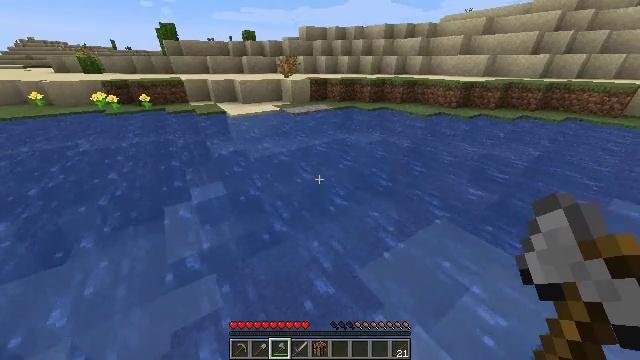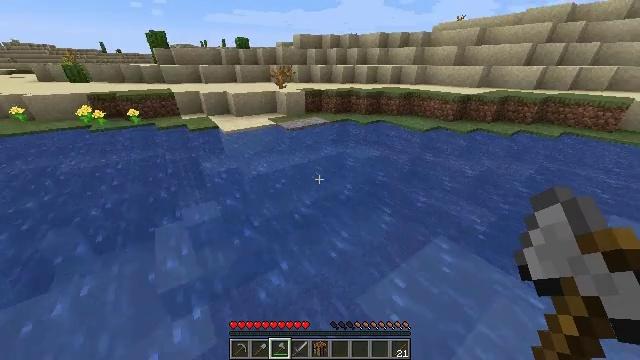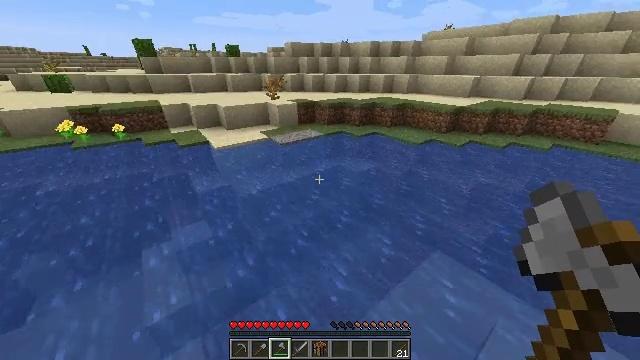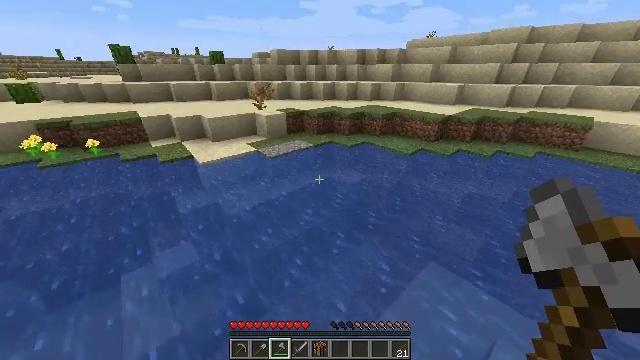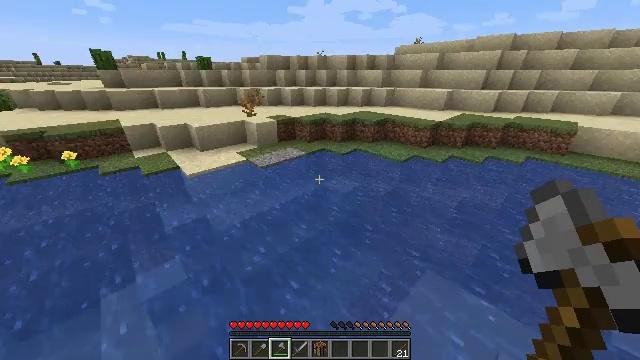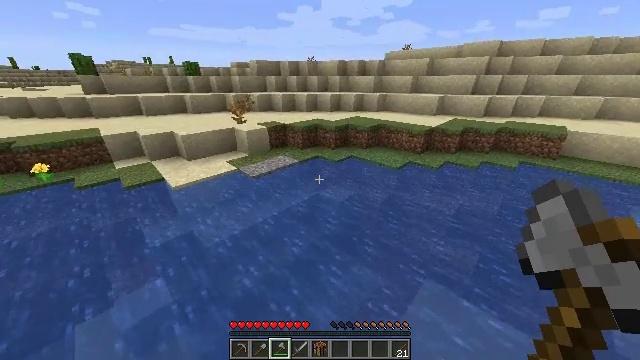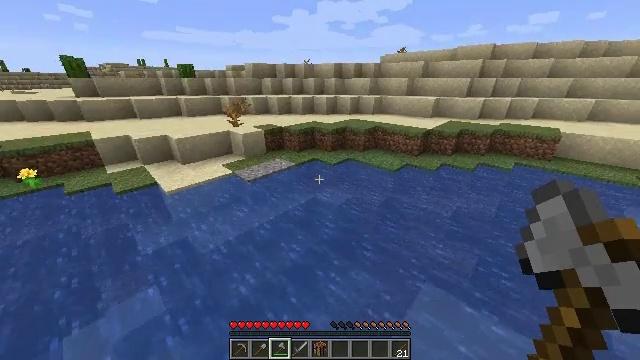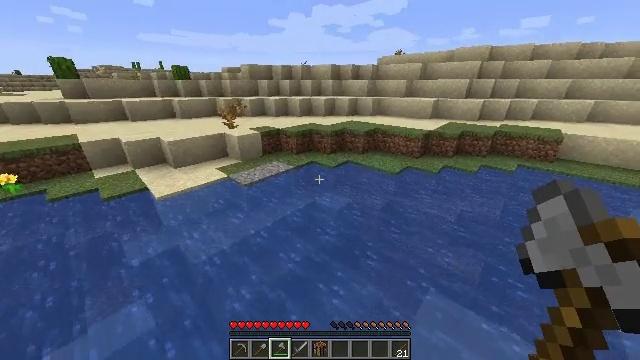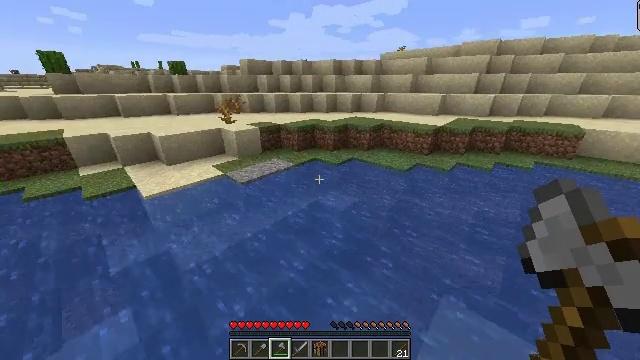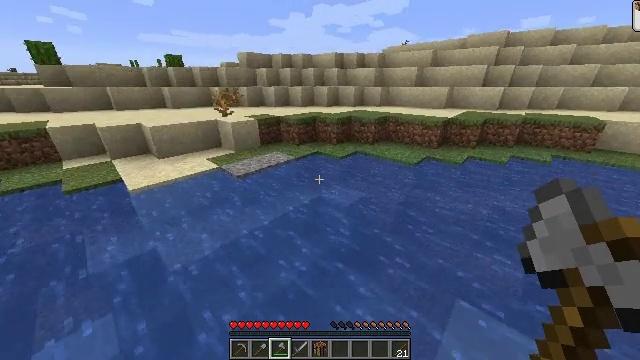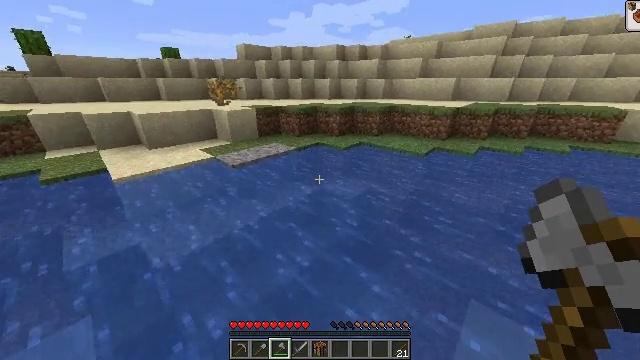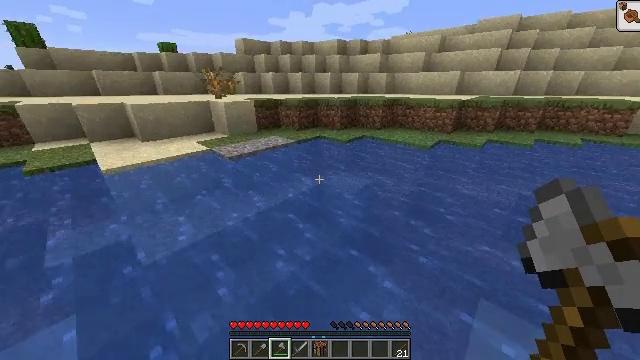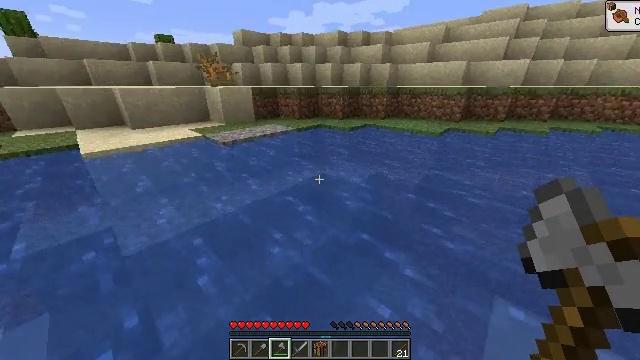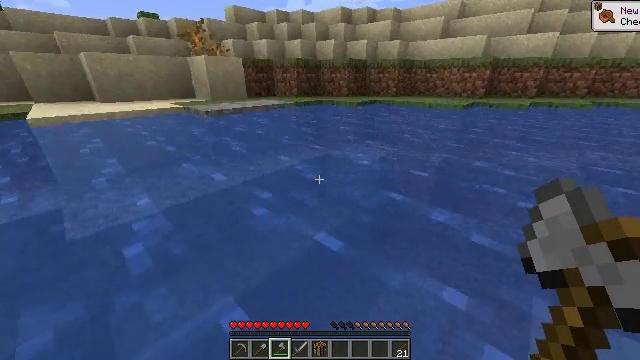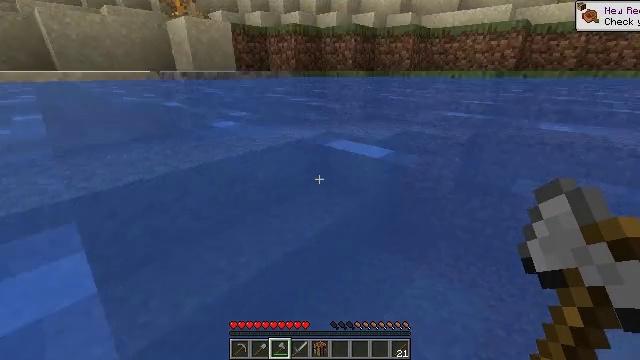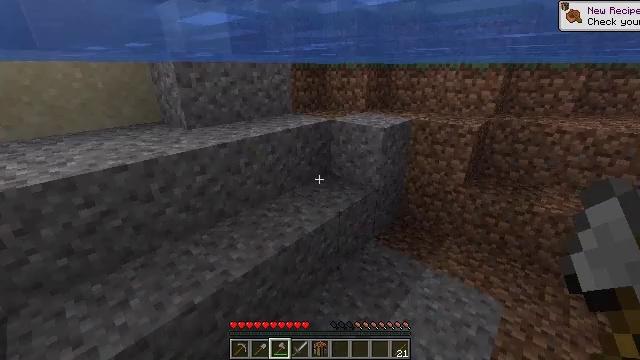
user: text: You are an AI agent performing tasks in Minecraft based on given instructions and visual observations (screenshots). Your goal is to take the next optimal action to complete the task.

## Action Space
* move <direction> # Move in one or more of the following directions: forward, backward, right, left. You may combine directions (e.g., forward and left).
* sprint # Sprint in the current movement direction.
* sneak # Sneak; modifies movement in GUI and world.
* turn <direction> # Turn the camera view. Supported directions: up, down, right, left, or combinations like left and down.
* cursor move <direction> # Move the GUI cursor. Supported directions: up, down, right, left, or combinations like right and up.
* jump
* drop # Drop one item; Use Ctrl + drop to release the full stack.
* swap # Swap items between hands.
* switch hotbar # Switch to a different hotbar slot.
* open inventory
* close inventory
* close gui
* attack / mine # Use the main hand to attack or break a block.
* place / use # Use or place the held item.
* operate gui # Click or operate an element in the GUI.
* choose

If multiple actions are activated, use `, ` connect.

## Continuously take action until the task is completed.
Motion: motion action
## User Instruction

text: Gather hay blocks from the farm.
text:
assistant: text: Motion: move forward, sprint, turn right, jump
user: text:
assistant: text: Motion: move forward, sprint, turn right, jump
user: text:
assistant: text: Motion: move forward, sprint, turn right, jump
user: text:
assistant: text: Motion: move forward, sprint, turn right, jump
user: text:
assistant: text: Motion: move forward, sprint, turn right and up, jump
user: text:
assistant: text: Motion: move forward, sprint, turn right, jump
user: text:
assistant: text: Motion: move forward, sprint, jump
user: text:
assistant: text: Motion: move forward, sprint, jump
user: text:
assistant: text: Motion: move forward, sprint, jump
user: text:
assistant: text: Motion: move forward, sprint, jump
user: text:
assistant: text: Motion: move forward, sprint
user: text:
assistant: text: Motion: move forward, sprint
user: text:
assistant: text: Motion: move forward, sprint
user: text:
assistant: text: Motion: move forward, sprint
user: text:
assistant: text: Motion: move forward, sprint
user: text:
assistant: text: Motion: move forward, sprint
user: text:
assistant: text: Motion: move forward, sprint
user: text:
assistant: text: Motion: move forward, sprint, jump
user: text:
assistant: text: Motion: move forward, sprint, jump
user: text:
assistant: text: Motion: move forward, sprint, turn up, jump
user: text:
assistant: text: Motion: move forward, sprint, turn up, jump
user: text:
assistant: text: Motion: move forward, sprint, turn up, jump
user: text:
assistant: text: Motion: move forward, sprint, turn up, jump
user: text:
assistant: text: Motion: move forward, sprint, turn up, jump
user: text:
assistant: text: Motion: move forward, sprint, turn up, jump
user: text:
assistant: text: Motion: move forward, sprint, turn up, jump
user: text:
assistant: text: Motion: move forward, sprint, turn up, jump
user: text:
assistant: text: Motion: move forward, sprint, turn up, jump
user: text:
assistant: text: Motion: move forward, sprint, jump
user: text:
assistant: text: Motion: move forward, sprint, jump